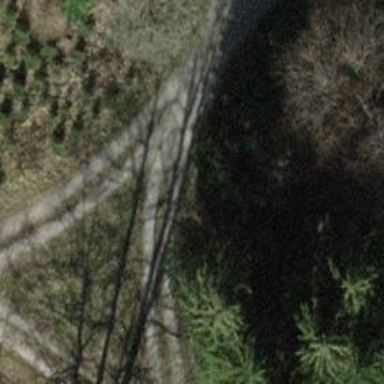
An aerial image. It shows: Track with fine gravel surface. The track has grade2 tracktype.